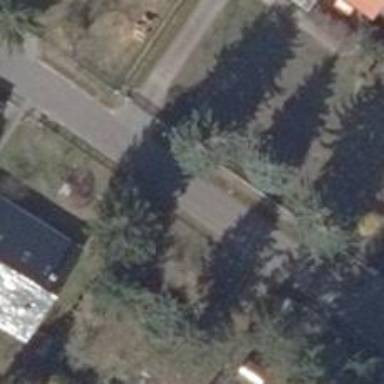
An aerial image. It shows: Smooth asphalt road in residential area.